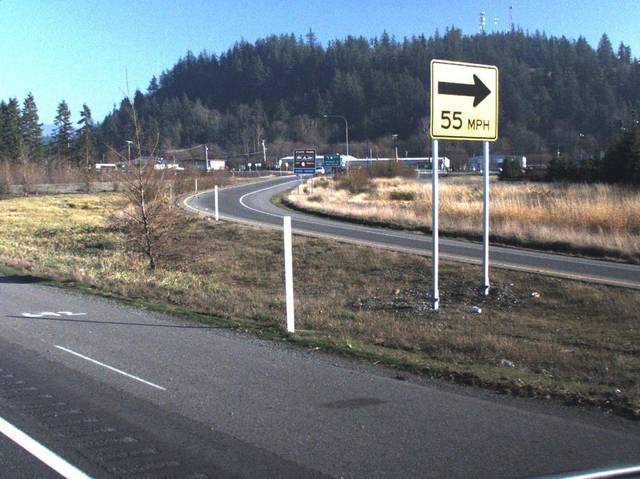
Region: United States
Coordinates: 48.483, -122.339